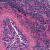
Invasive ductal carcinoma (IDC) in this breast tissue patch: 0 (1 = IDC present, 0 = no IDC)